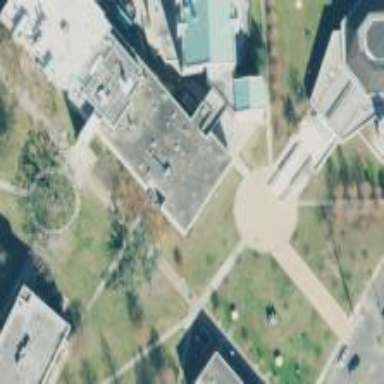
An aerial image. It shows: View of university building.